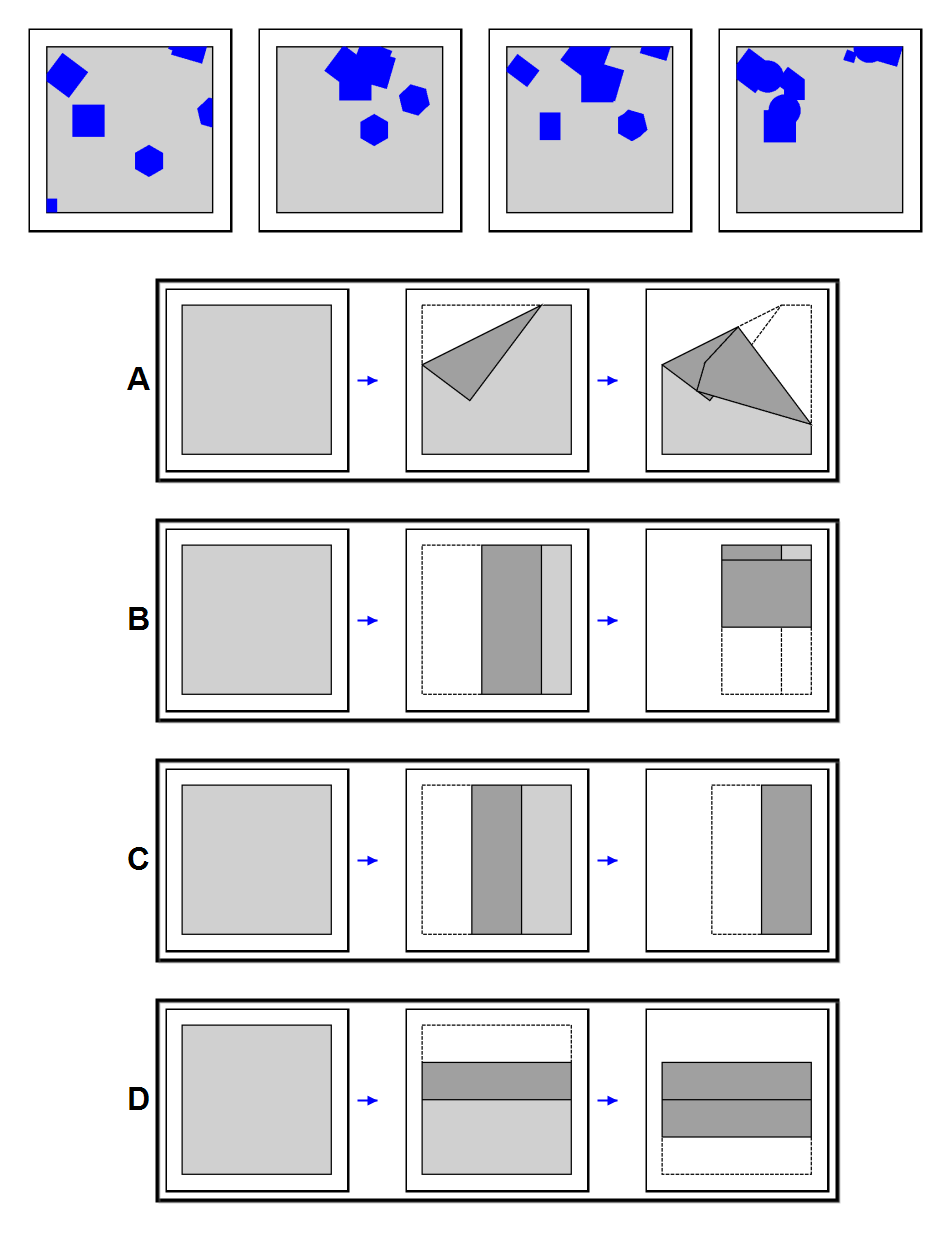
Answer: A